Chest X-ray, PA view. Patient: 60 years old, sex F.
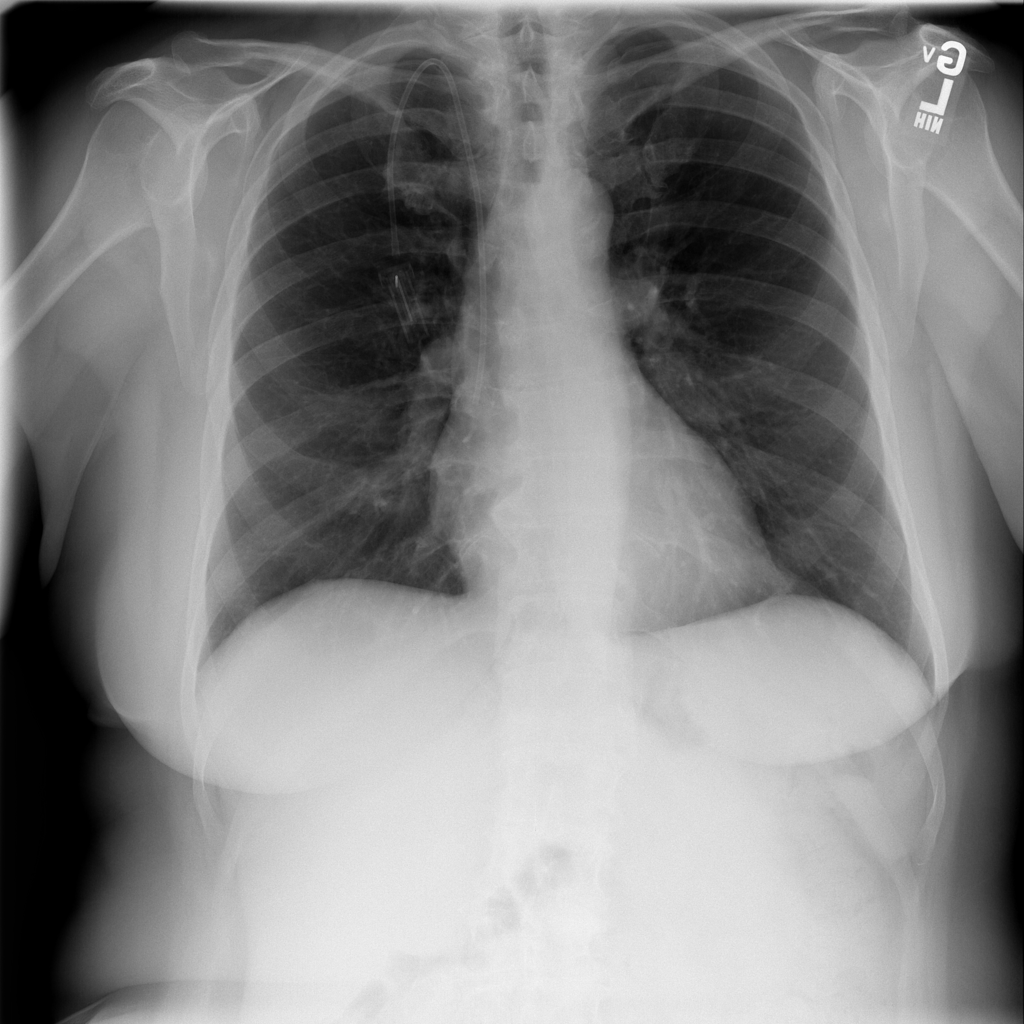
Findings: No Finding